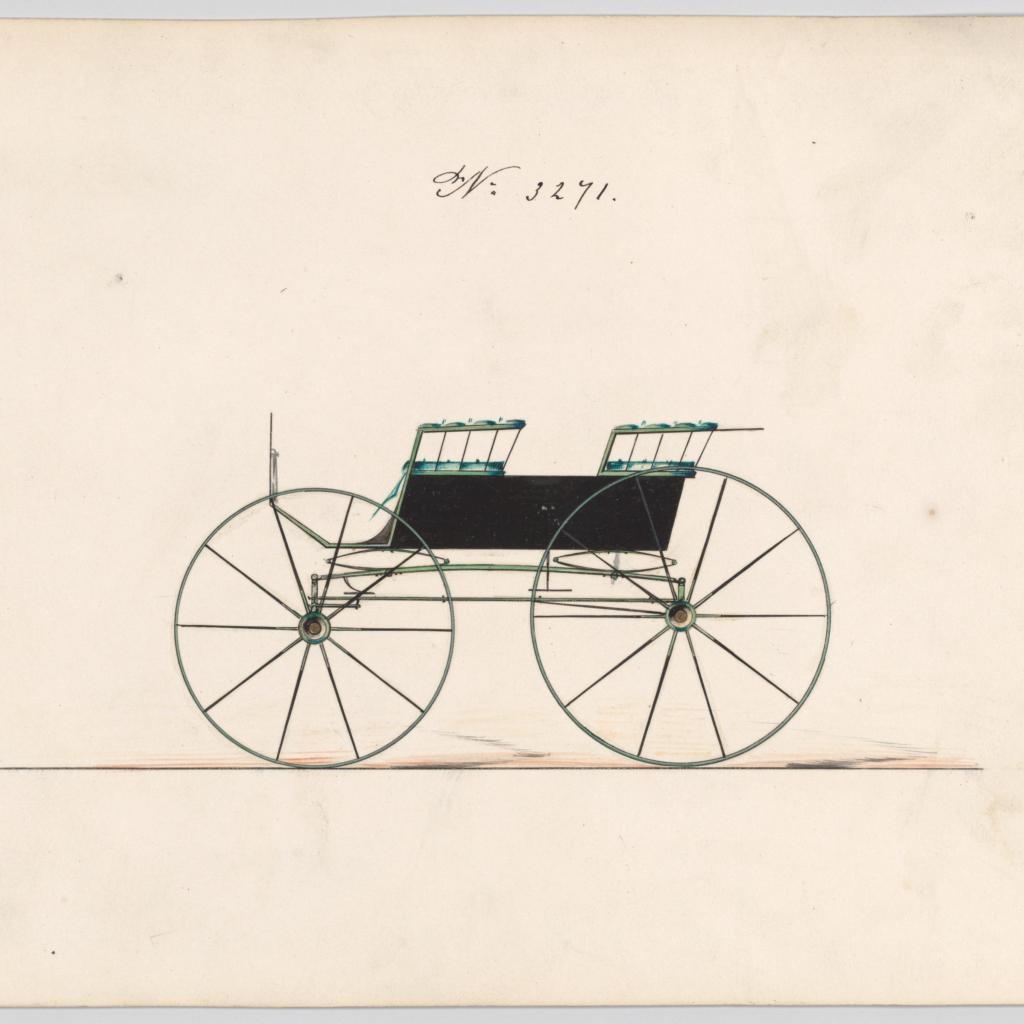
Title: Design for 1/2 Spring Wagon, no. 3271
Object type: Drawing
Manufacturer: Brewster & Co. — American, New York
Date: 1876
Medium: Pen and black ink, watercolor and gouache with gum arabic and metallic ink
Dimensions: Sheet: 6 1/2 × 9 in. (16.5 × 22.9 cm)
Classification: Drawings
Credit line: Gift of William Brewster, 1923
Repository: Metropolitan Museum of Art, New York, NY